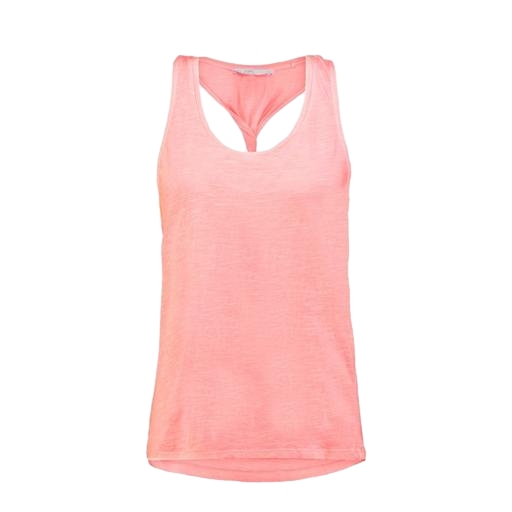
pink tank top, pink space dye melange tank, pink racerback tank, white background